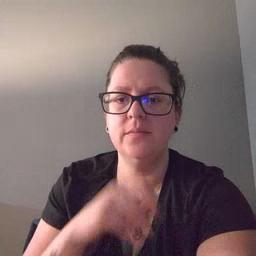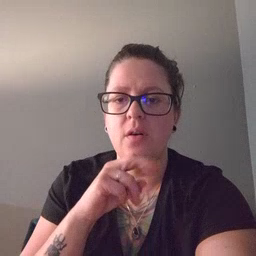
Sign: frog